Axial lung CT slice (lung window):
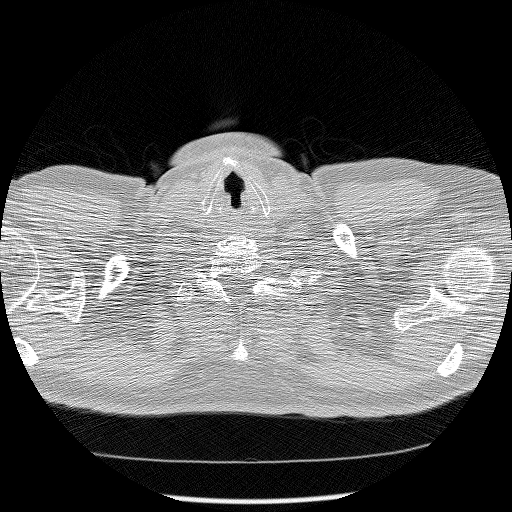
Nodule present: no